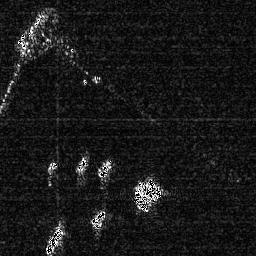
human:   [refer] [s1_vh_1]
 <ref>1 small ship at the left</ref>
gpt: <box>[[17, 62, 22, 67, 0]]</box>

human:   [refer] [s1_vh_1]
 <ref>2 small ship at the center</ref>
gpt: <box>[[28, 60, 34, 68, 0]], [[36, 61, 44, 69, 0]]</box>